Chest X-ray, AP view. Patient: 52 years old, sex M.
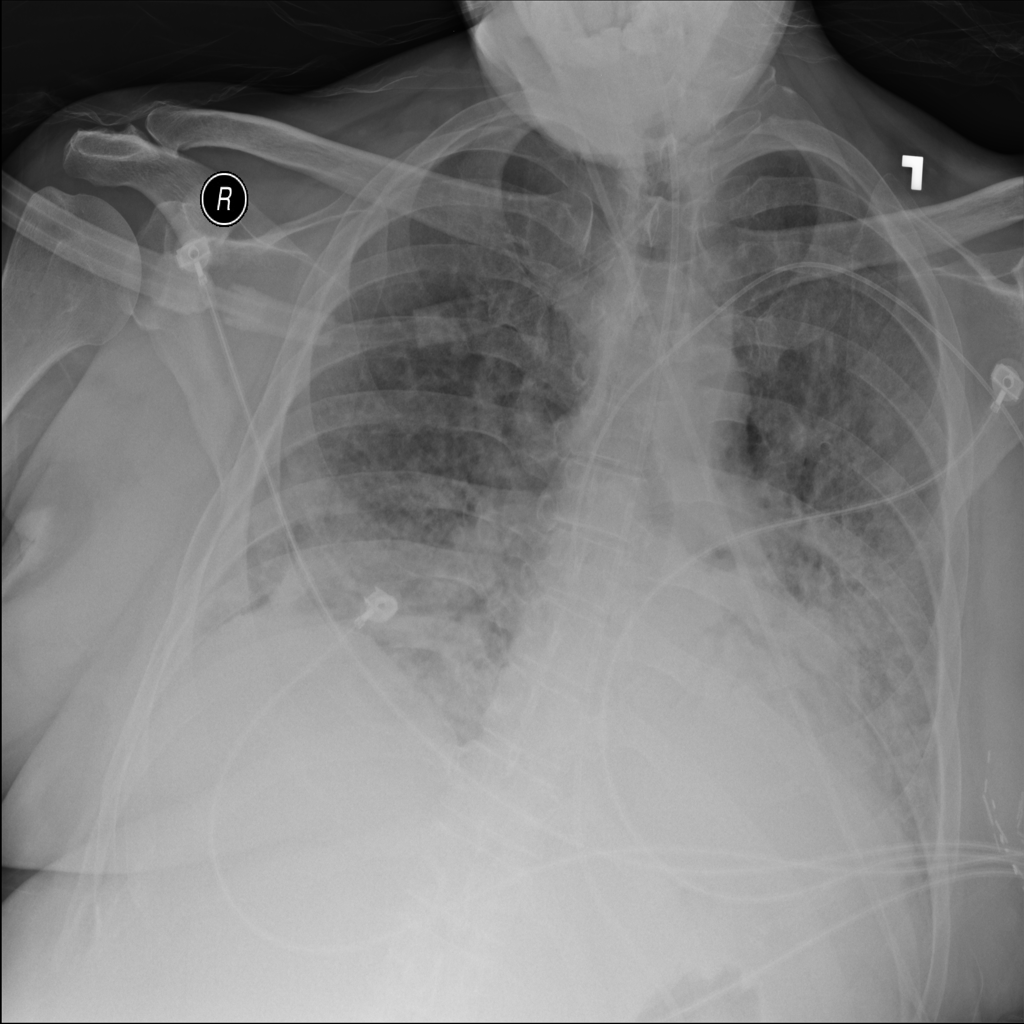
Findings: Infiltration